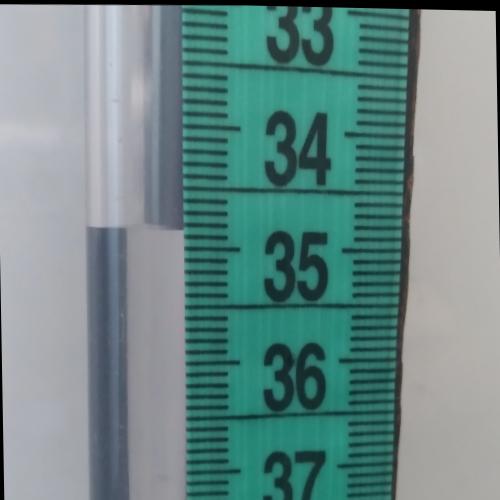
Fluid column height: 34.9 cm